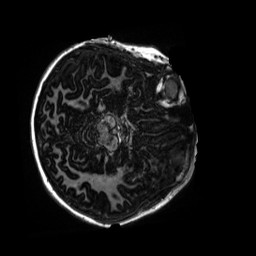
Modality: MP2RAGE
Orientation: axial
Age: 9
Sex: female
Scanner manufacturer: siemens
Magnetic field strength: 3 T
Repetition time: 4 s
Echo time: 0.00303 s